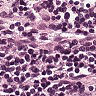
Metastatic tissue present: no